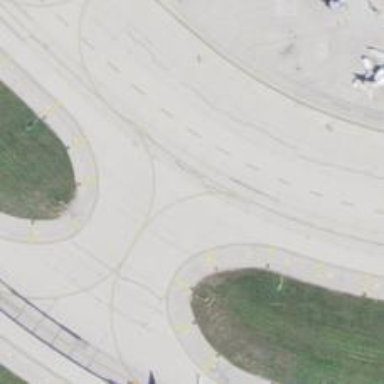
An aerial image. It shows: Image of taxiway at airport.